Question: I'm currently creating a dashboard application for my main application, this dashboard is able to display in charts the demography of the users that uses the app. I use Firebase Database as the backend. The JSON tree of my DB is as shown below. My question is, how do I get the amount of data with a specific value of a key? Example: the number of children with the value 'Pria' for the key 'jk' is 2.
My Backend JSON Tree:

So far, I'm able to get all of the data using:
'''
DatabaseReference itemRef = FirebaseDatabase.instance.reference().child('data_pengguna');
'''
And I've also tried the codes below, but it doesn't seem to work:
'''
int jmlPria;
FirebaseDatabase.instance
.reference()
.child('data_pengguna')
.orderByChild('jk')
.equalTo('Pria')
.once()
.then((onValue) {
Map data = onValue.value;
jmlPria = data.length;
});
'''
But I haven't successfully filtered the data and put it inside a variable, can anyone help me?
Many thanks in advance.
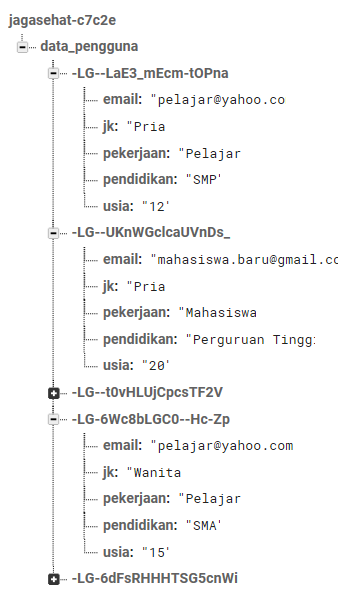
Answer: That last snippet looks correct, 'jmlPria' should have the number of children.
But the value of 'jmlPria' will only be set to the latest value the 'then()' callback. Make sure that 'Text('$jmlPria')' is inside the 'then()' callback. Outside of that, 'jmlPria' will not have the correct value.
Also see <URL>.